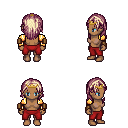
a pixel art fantasy rpg character, female body template, human, dark skin, gold arm armor, red pants, white blonde long hairstyle, gold tiara, leather bracers, four views (front, back, left, right), 2x2 character sprite sheet, small pixel art, hard edges, no anti-aliasing